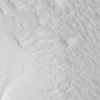
Label: not_dusty